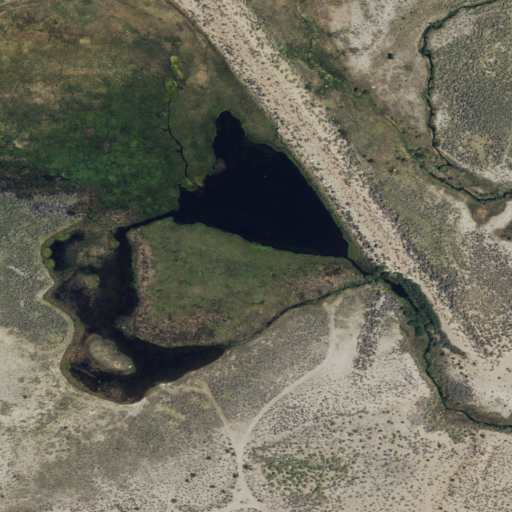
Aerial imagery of valley in California named Taylor Canyon containing shrub, woody wetlands, and herbaceous wetlands